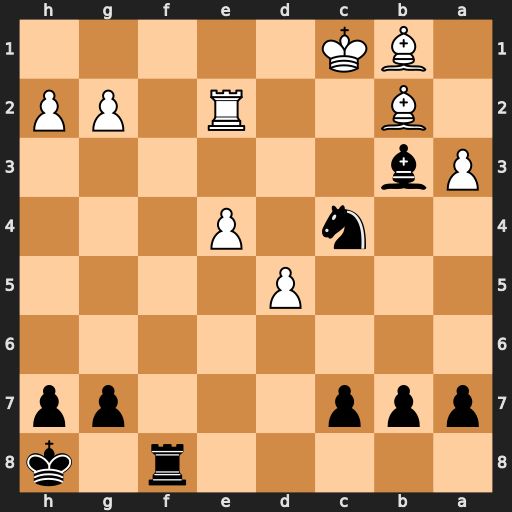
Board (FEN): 5r1k/ppp3pp/8/3P4/2n1P3/Pb6/1B2R1PP/1BK5
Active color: b
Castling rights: -
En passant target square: -
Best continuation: Rf1+ Re1 Rxe1#